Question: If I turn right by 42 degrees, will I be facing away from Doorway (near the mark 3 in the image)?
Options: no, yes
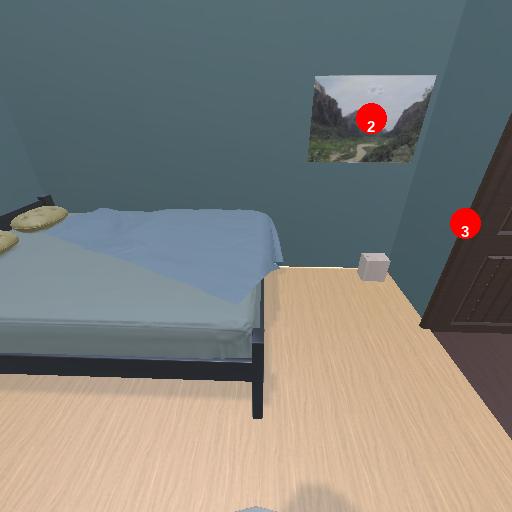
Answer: no